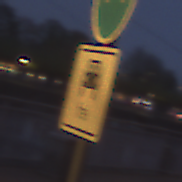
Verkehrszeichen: MehrfachbesetzePersonenkraftwagenFrei
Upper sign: Busssonderstreifen
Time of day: Night
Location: Outdoor (Urban)
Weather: PartlyCloudy
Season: NotSpecified
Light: Artificial